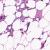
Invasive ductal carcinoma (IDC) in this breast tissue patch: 0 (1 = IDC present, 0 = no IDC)